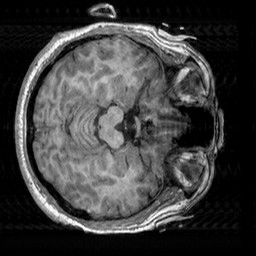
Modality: T1w
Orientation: axial
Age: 45
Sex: male
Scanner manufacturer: siemens
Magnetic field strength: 3 T
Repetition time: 2.3 s
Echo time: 0.00303 s